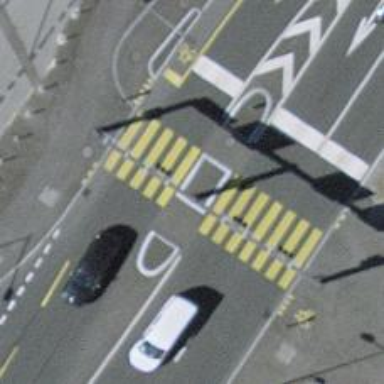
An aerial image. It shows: Crossing with traffic signals.